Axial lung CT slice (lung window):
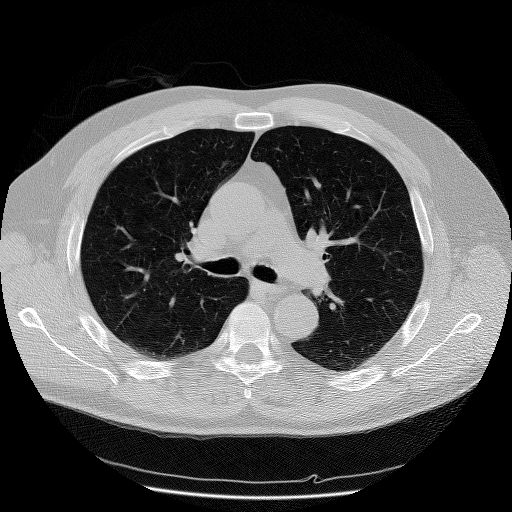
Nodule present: no